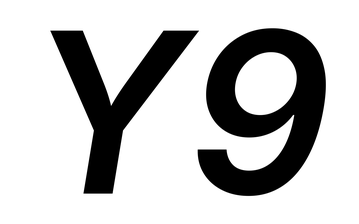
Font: Inter-Italic_SemiBold_Italic